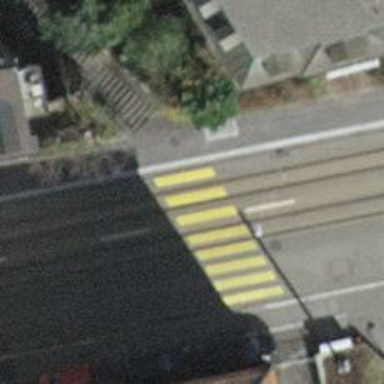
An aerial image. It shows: Tram crossing on the railway.